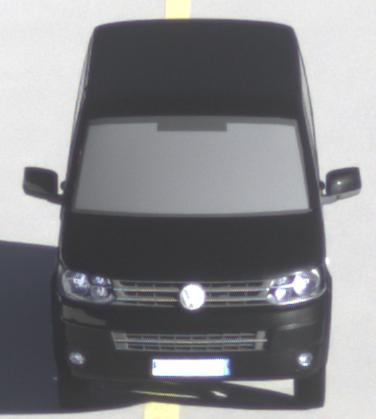
Make: VW Commercial Vehicles (Nutzfahrzeuge)
Model: T5 Multivan 2.0
Detailed model: T5 Multivan
Model produced from: 2009/09
Model produced until: 2013/06
Doors: 4
Color: black
Road condition: dry road
Daytime: morning or afternoon
Contrast: high contrast